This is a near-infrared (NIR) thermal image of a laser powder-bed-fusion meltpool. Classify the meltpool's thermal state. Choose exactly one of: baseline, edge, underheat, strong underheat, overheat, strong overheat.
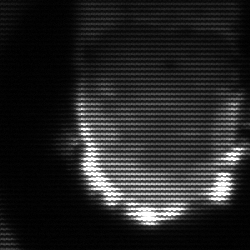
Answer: baseline